Question:
I tried searching on goggle but couldn't figure out a good keyword to find it.
Anyone knows what color code I need to use on Excel VBA to get this?
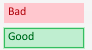
Answer: So macro recorder gives you this code:
'''
Sub Macro2()
Range("A1").Select
Selection.Style = "Good"
Range("B1").Select
Selection.Style = "Bad"
End Sub
'''
Next step is to get color:
'''
MsgBox Range("A1").Interior.Color ' returns <PHONE>
MsgBox Range("B1").Interior.Color ' returns <PHONE>
'''
and finally, when you know color you can do this:
'''
Range("A1:A10").Interior.Color = <PHONE> ' for Good style
Range("B1:B10").Interior.Color = <PHONE> ' for Bad style
'''